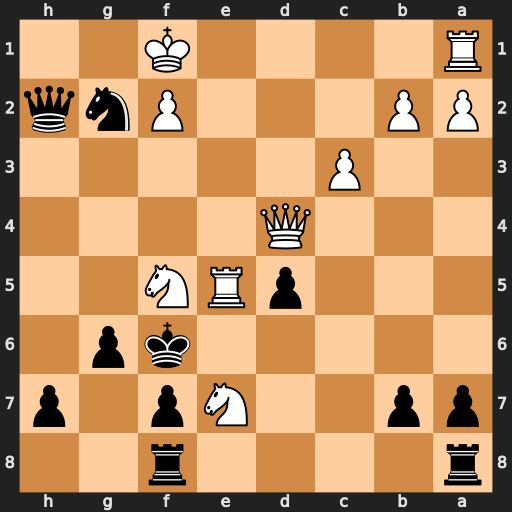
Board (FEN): r4r2/pp2Np1p/5kp1/3pRN2/3Q4/2P5/PP3Pnq/R4K2
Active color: b
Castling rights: -
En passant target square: -
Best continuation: Qxe5 Qxe5+ Kxe5